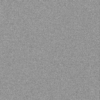
Label: dusty